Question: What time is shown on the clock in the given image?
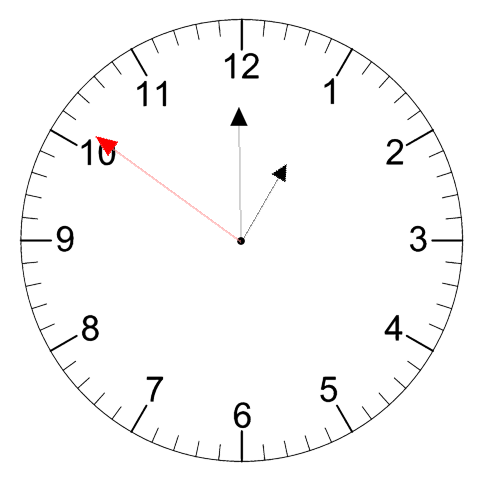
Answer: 12:59:51